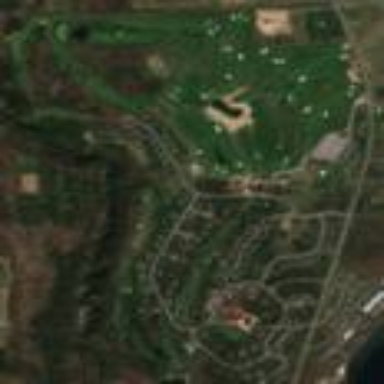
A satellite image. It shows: Golf course.